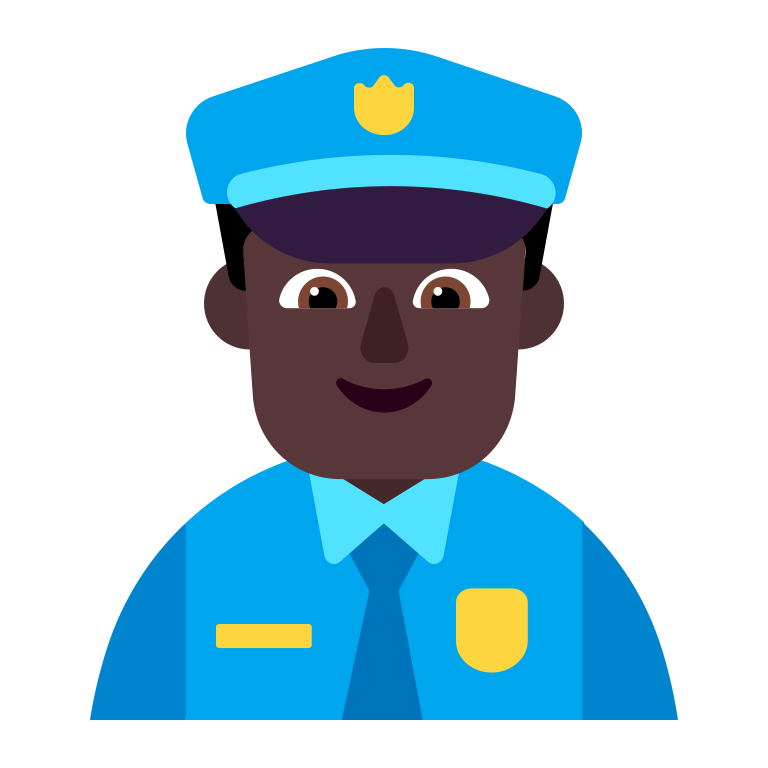
man police officer flat dark